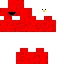
A female skeleton skin with dark skin, wearing brown bald dressed in a red hoodie and red pants, featuring a closed mouth.